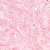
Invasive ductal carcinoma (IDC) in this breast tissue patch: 0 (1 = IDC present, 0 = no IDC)